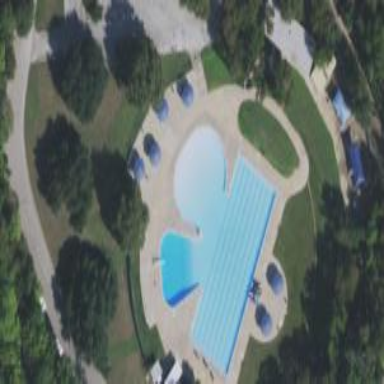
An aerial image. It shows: Swimming pool located in leisure land.